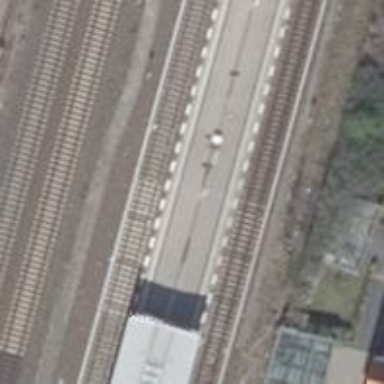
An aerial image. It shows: Light rail station of category 5.